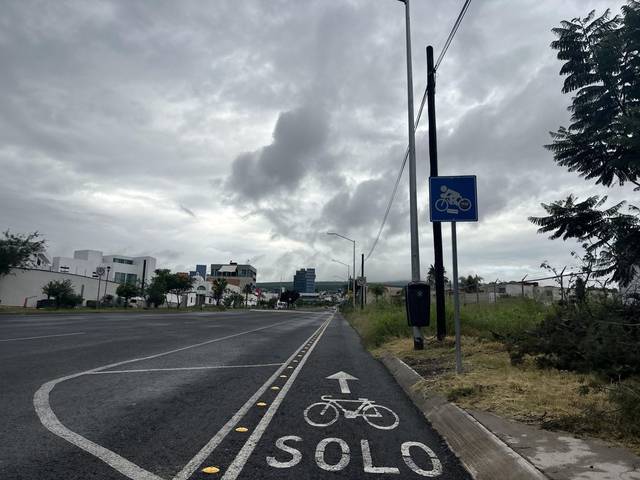
Region: Mexico
Coordinates: 20.571, -100.368